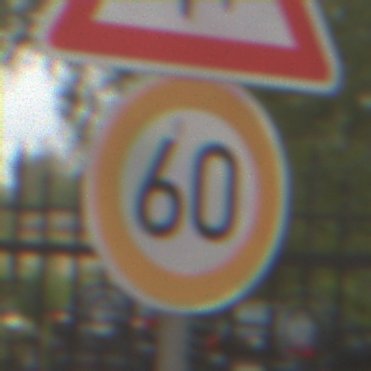
Verkehrszeichen: Geschwindigkeit60
Zusatzzeichen oben: FlugbetriebRechts
Umgebung: Outdoor, Urban
Tageszeit: MorningAfternoon
Wetter: Overcast
Licht: Natural
Jahreszeit: NotSpecified
Kontrast: LowContrast